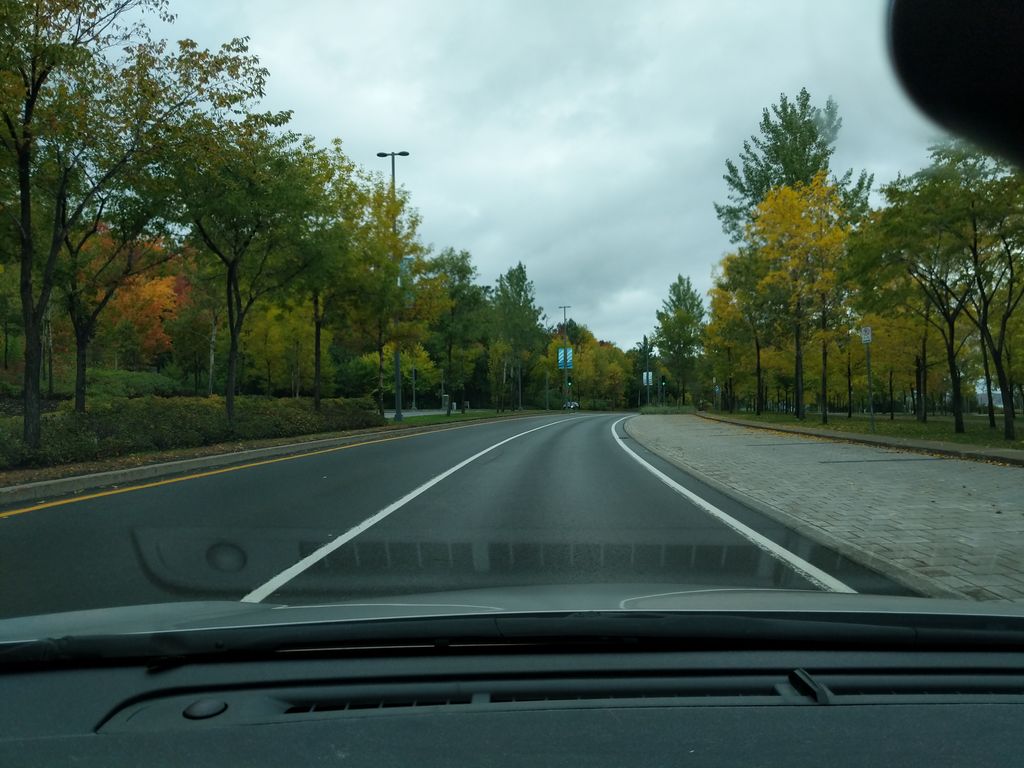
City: quebec_city